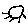
Label: sun